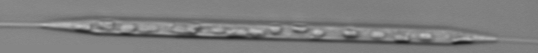
Label: Rhizosolenia